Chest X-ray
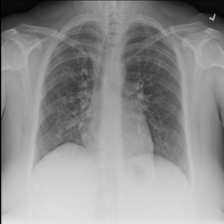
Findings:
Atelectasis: negative
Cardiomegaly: negative
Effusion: negative
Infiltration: positive
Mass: negative
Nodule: negative
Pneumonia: negative
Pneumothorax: negative
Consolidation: negative
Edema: negative
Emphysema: negative
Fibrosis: negative
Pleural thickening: negative
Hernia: negative